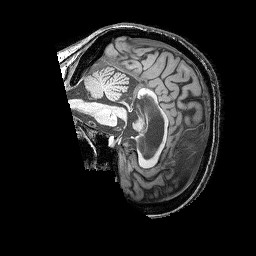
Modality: T1w
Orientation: sagittal
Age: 31
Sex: female
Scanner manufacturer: siemens
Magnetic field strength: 3 T
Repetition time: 2.25 s
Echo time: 0.00415 s